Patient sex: M
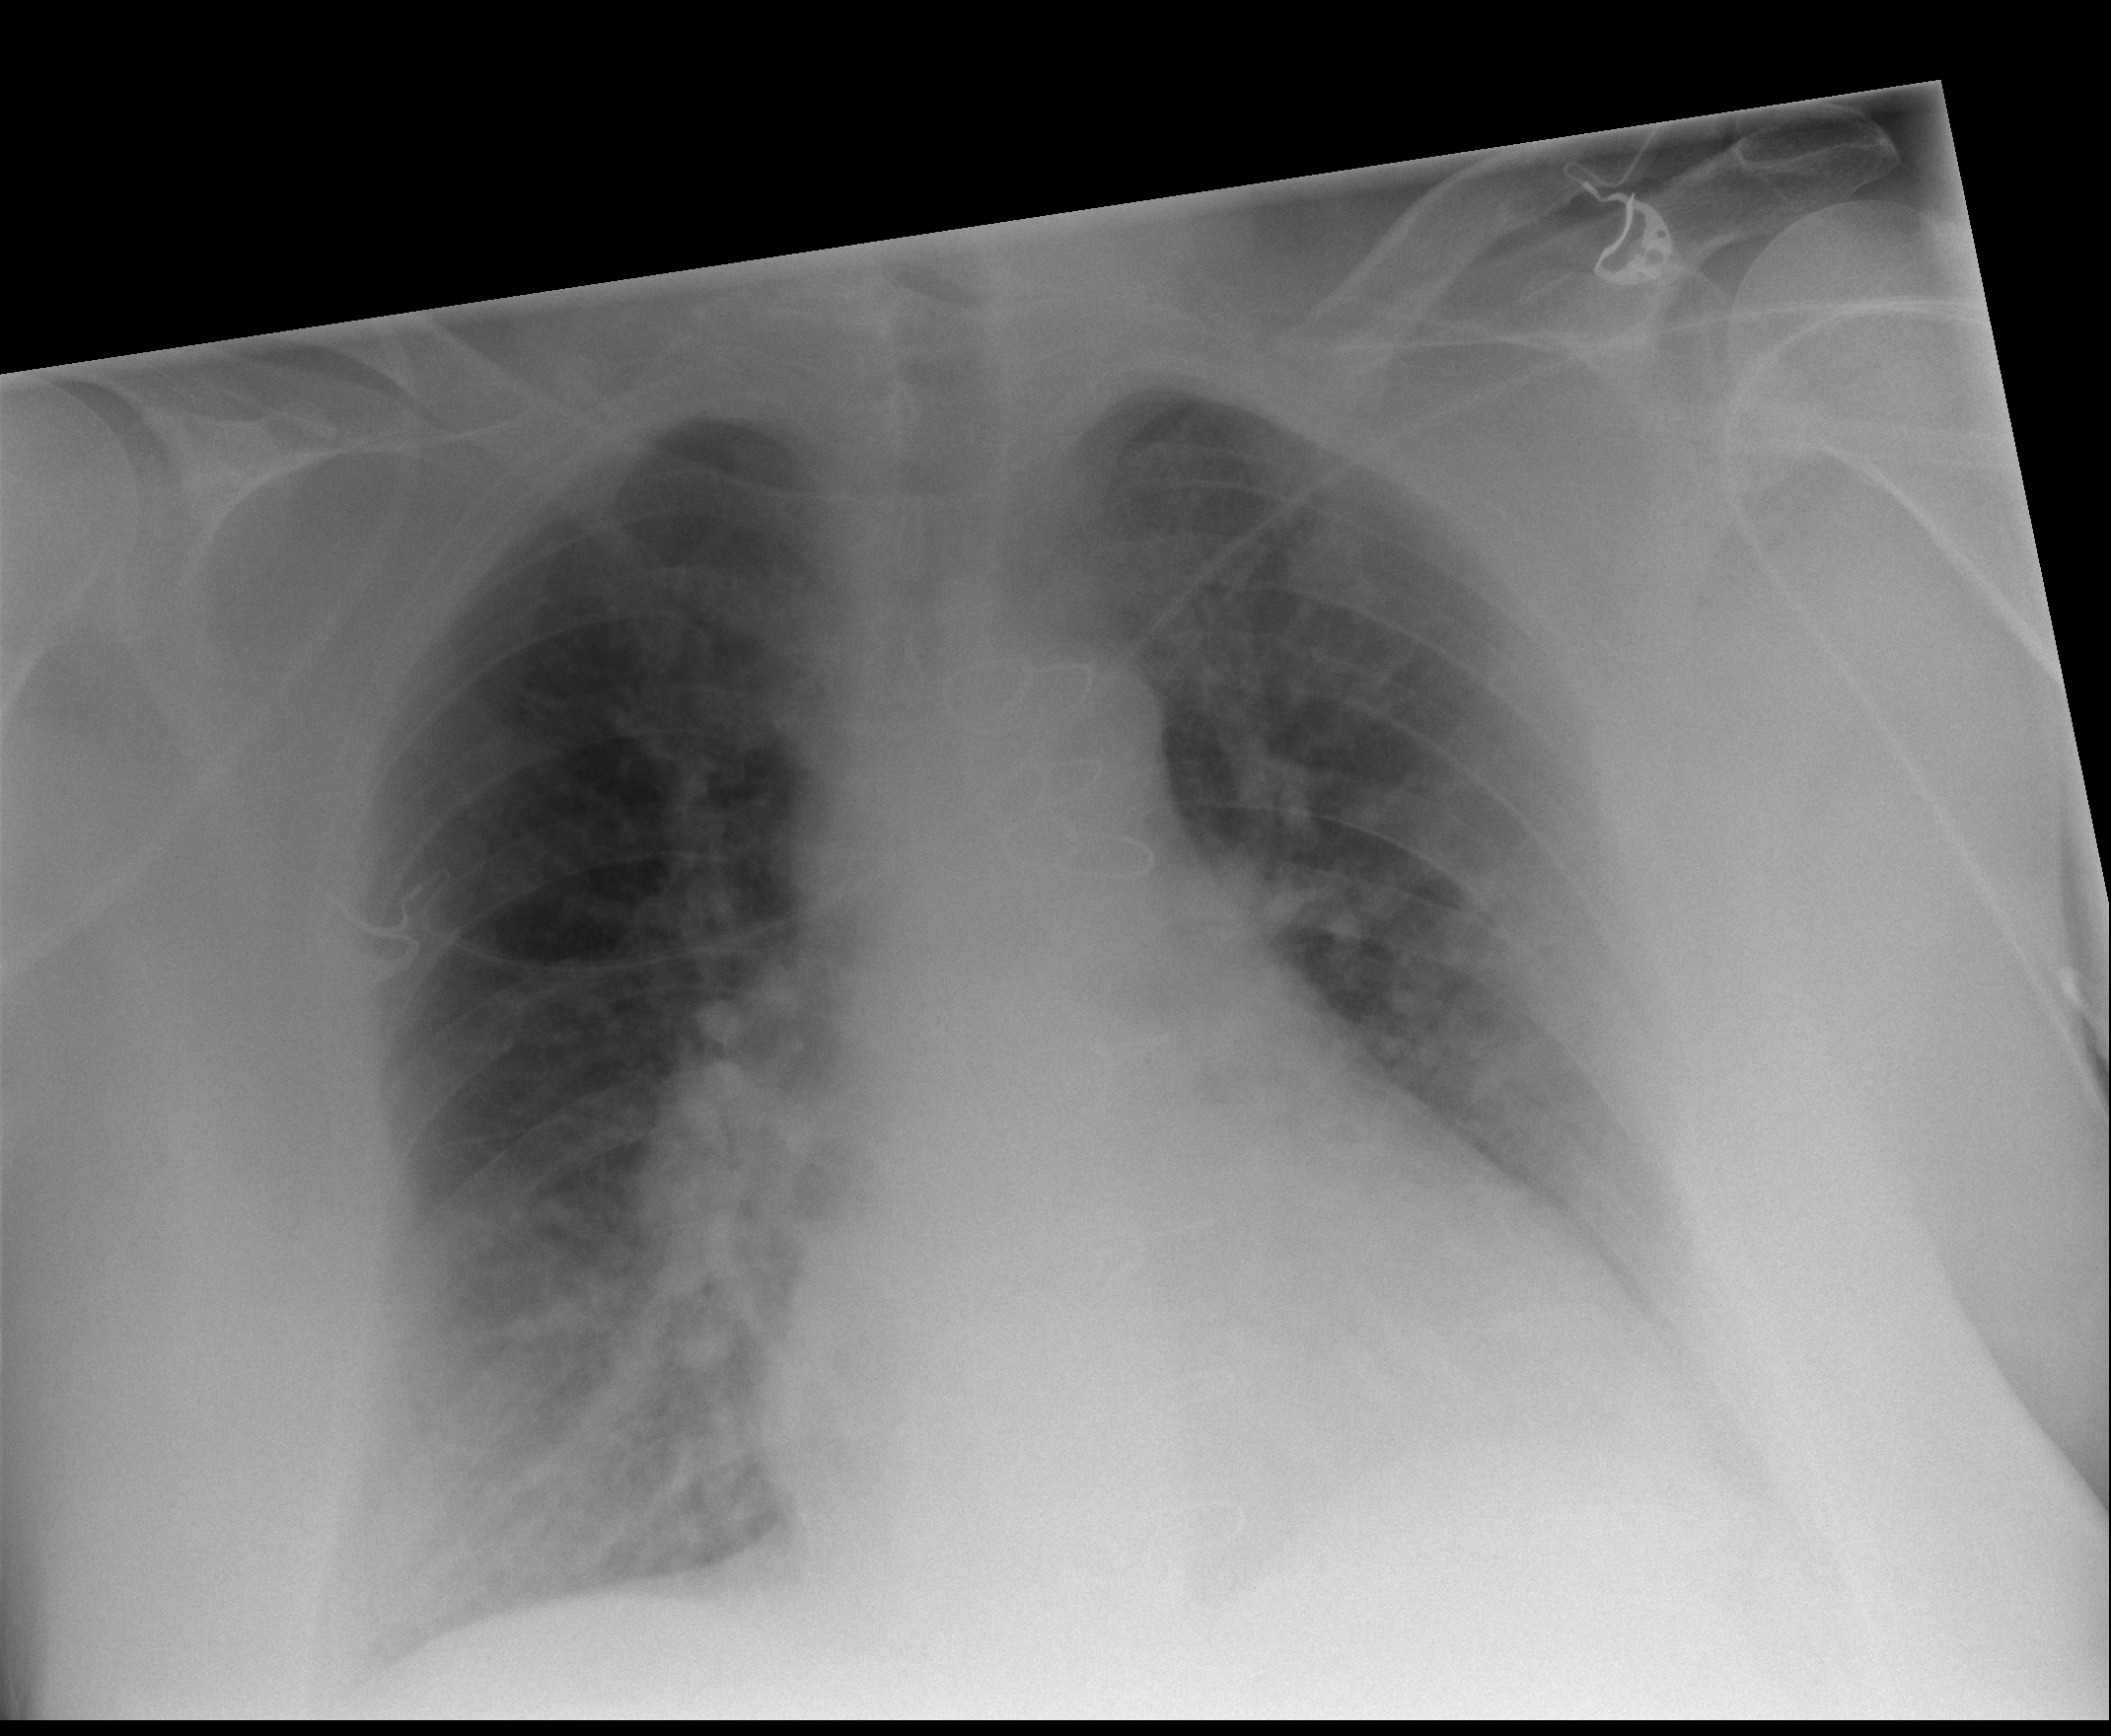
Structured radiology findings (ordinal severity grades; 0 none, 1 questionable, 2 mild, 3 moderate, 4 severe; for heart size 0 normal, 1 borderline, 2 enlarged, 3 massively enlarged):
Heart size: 1
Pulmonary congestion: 2
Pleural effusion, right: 1
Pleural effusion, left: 2
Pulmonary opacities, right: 0
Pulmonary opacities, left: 0
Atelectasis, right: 0
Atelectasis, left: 0